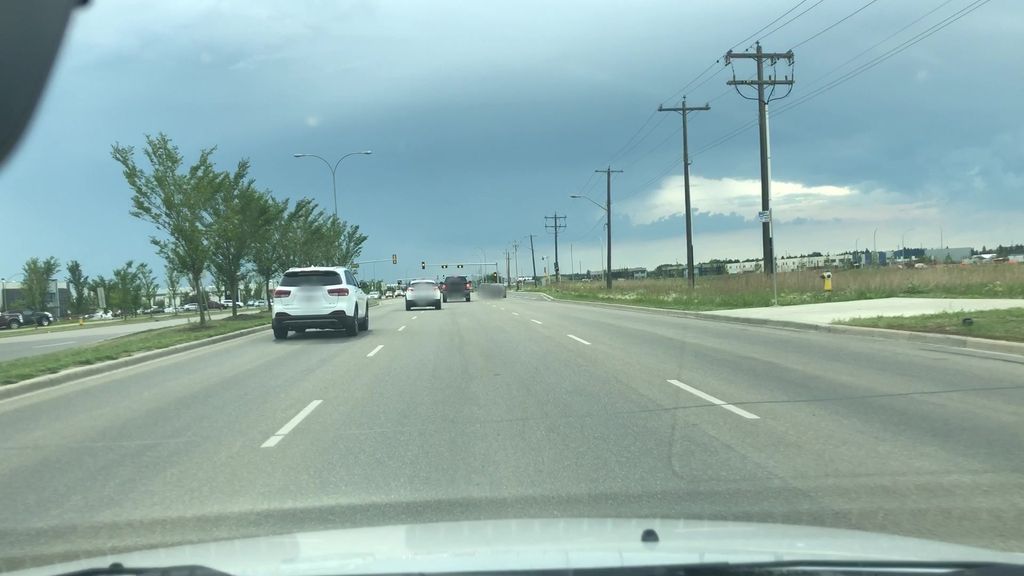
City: edmonton